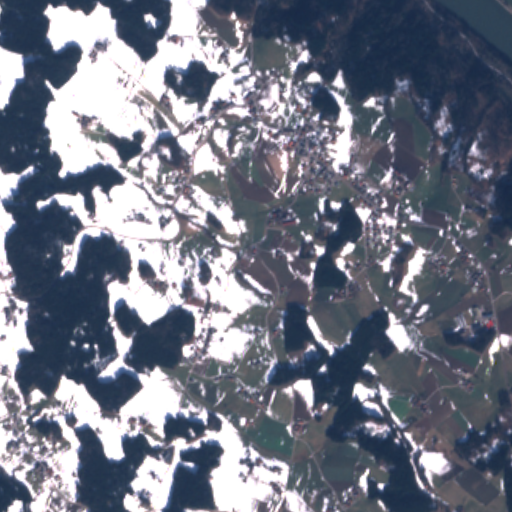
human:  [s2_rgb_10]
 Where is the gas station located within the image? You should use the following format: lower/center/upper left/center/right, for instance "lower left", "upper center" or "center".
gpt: The gas station is located in the upper center of the image.
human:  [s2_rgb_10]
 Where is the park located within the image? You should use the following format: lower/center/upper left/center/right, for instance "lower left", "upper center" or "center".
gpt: The park is located in the upper center of the image.
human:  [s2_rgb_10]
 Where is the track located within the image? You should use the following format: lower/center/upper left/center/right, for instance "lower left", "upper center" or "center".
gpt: The track is located in the center of the image.
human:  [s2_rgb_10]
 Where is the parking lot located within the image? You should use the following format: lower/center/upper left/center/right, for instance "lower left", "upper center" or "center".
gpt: There is no parking lot in the image.